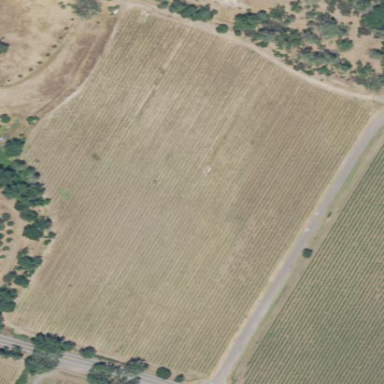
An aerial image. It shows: Vineyard with grape crops.